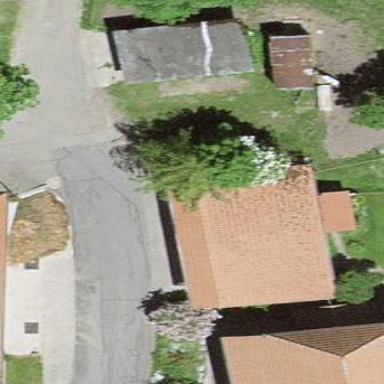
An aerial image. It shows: Barn.